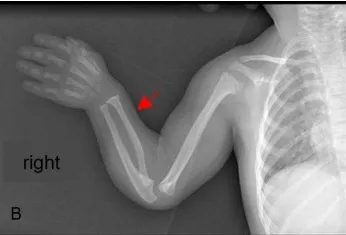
Shoulders and upper limbs: dislocation of the humeral ossification center, convex shape of the radius bilaterally. The red arrows point at the anomalies described.
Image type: radiology (x_ray)